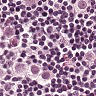
Metastatic tissue present: yes